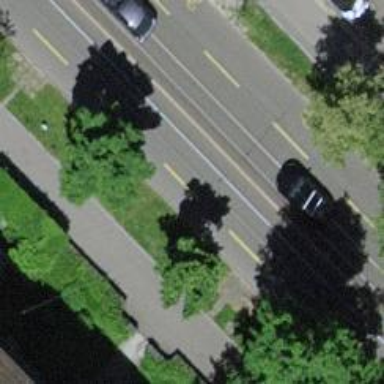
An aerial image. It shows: Avenue of trees.